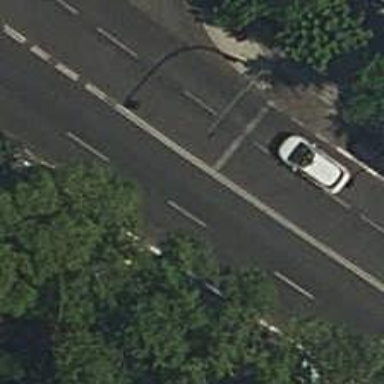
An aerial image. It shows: Road with traffic signals.